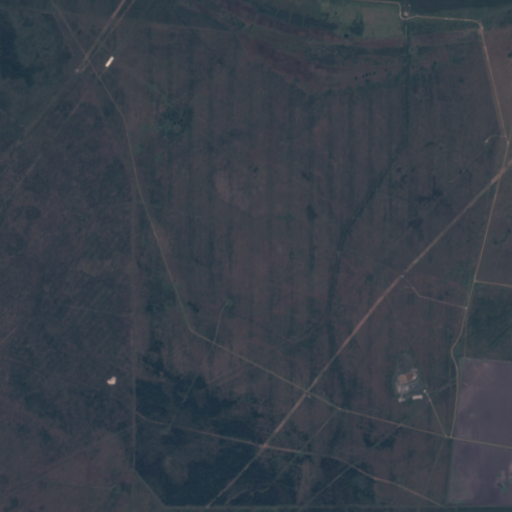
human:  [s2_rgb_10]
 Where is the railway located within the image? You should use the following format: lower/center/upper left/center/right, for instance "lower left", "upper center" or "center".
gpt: The railway is located in the right of the image.
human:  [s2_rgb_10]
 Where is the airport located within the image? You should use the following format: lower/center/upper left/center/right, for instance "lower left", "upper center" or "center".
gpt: There is no airport in the image.